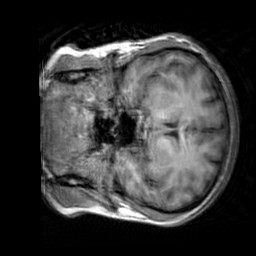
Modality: T1w
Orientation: coronal
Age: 29
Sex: female
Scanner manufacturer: siemens
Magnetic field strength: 3 T
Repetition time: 2.3 s
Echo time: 0.00303 s